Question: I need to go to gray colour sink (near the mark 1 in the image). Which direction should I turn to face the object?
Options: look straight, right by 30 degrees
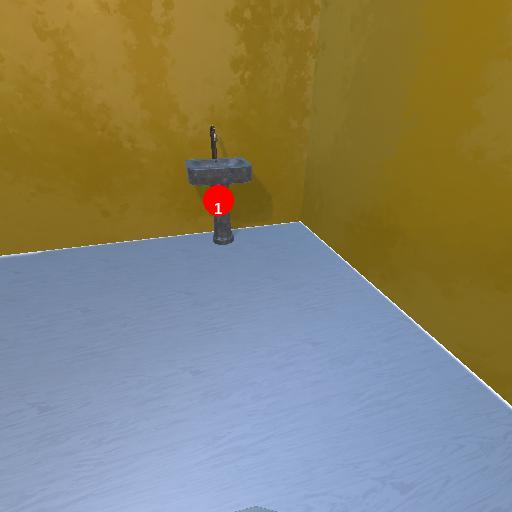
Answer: look straight